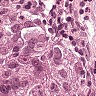
Metastatic tissue present: yes